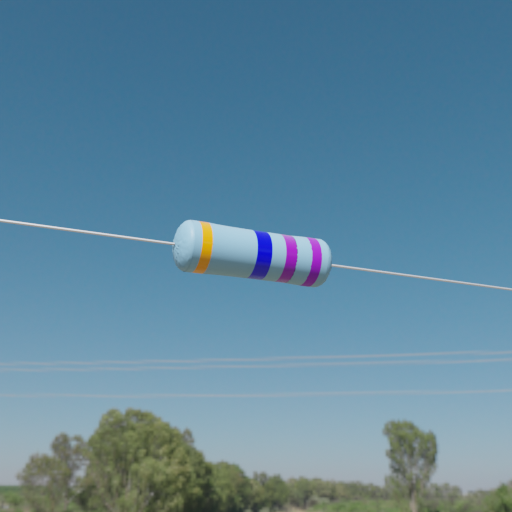
Resistor colour bands (in order): orange, blue, violet, violet